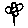
Label: flower